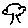
Label: tree